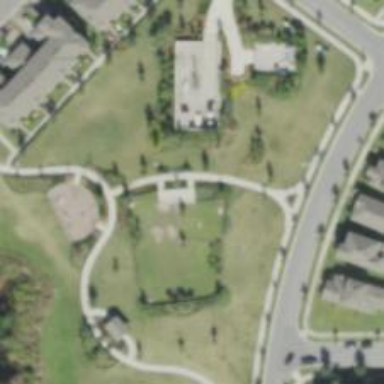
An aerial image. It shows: Footway leading to community center or club house.